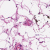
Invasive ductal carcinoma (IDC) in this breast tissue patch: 0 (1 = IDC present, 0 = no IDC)